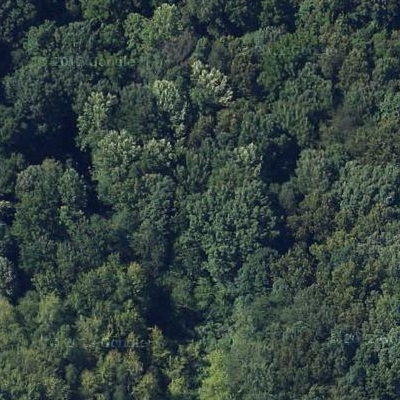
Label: eForest